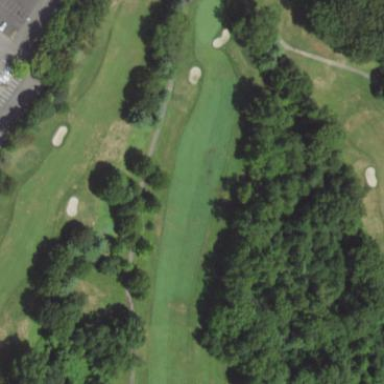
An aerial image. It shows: Golf fairway surrounded by grass.